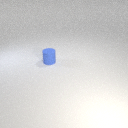
small blue rubber cylinder